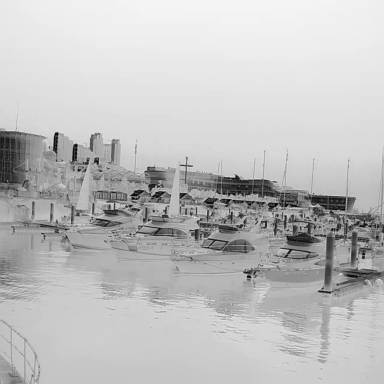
There are four canoes in the infrared image.